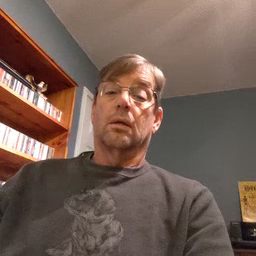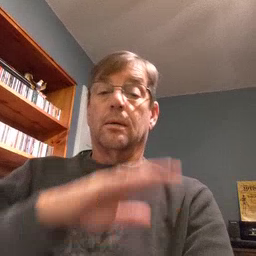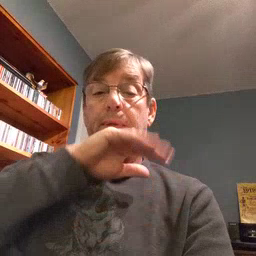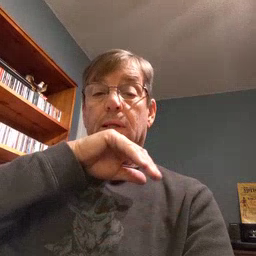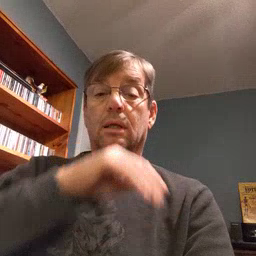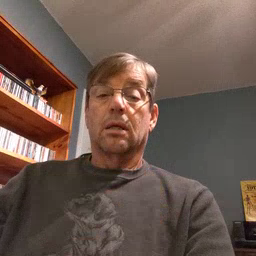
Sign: pig